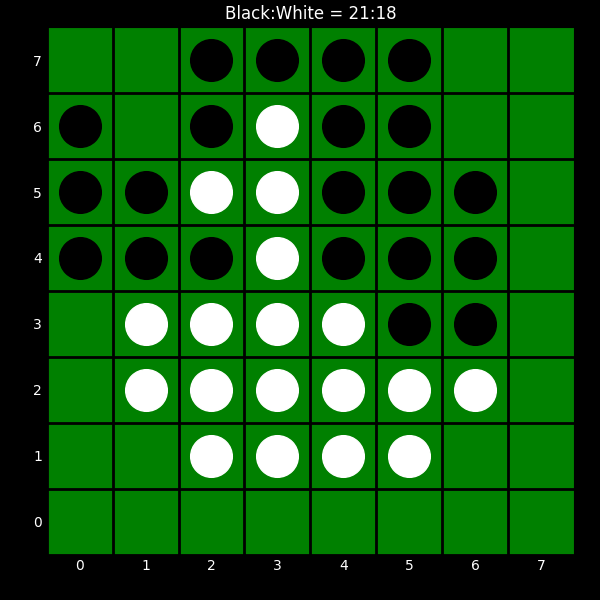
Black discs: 21
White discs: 18